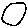
Label: circle